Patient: sex F, age 60
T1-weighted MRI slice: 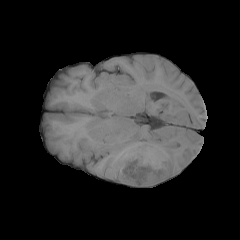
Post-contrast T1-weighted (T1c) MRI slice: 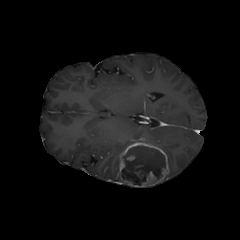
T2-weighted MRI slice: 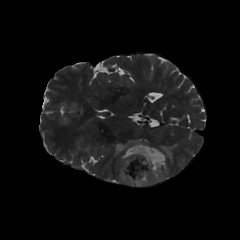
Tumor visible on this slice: yes
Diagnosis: Glioblastoma, IDH-wildtype
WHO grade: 4